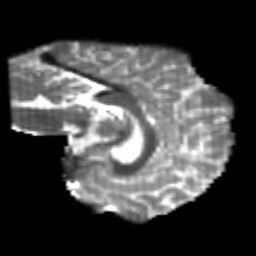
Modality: T2w
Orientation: sagittal
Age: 22
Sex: female
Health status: healthy
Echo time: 0.074 s